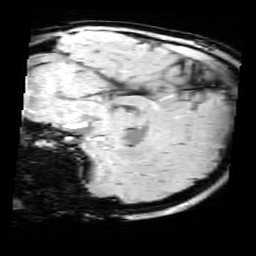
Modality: SWI
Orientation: sagittal
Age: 11
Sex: male
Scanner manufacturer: siemens
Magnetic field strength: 3 T
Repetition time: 0.027 s
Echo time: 0.02 s